Interaction volume radius: 10 \u00c5
Interaction volume height: 10 \u00c5
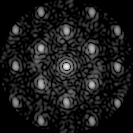
Disorder parameter: 0.3121